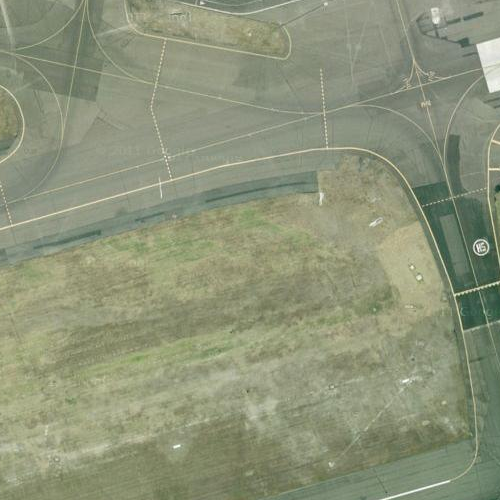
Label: sydney